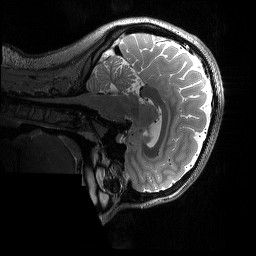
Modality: T2w
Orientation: sagittal
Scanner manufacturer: siemens
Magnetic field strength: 3 T
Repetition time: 3.2 s
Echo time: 0.565 s